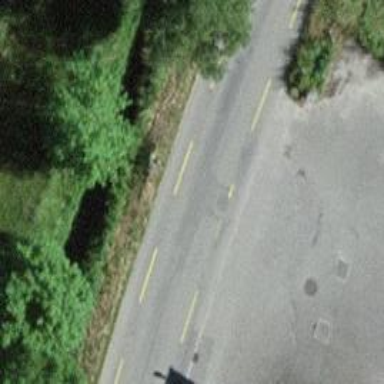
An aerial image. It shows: Asphalt residential road with designated cycle lane.